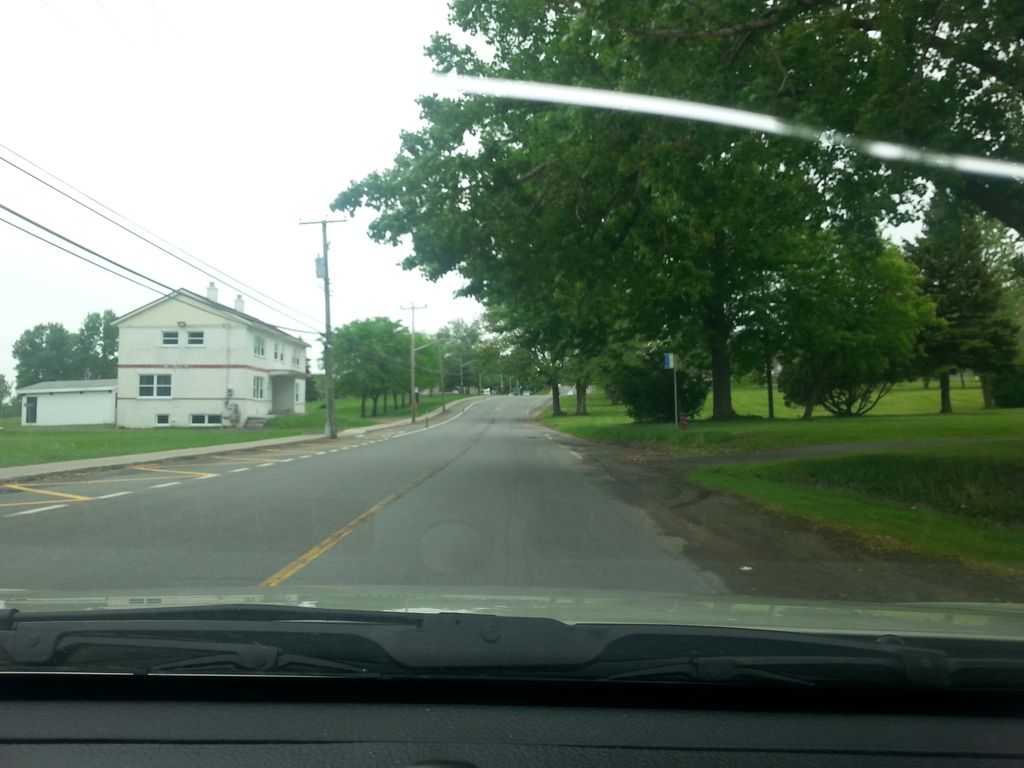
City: montreal